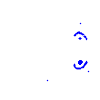
Particle: electron